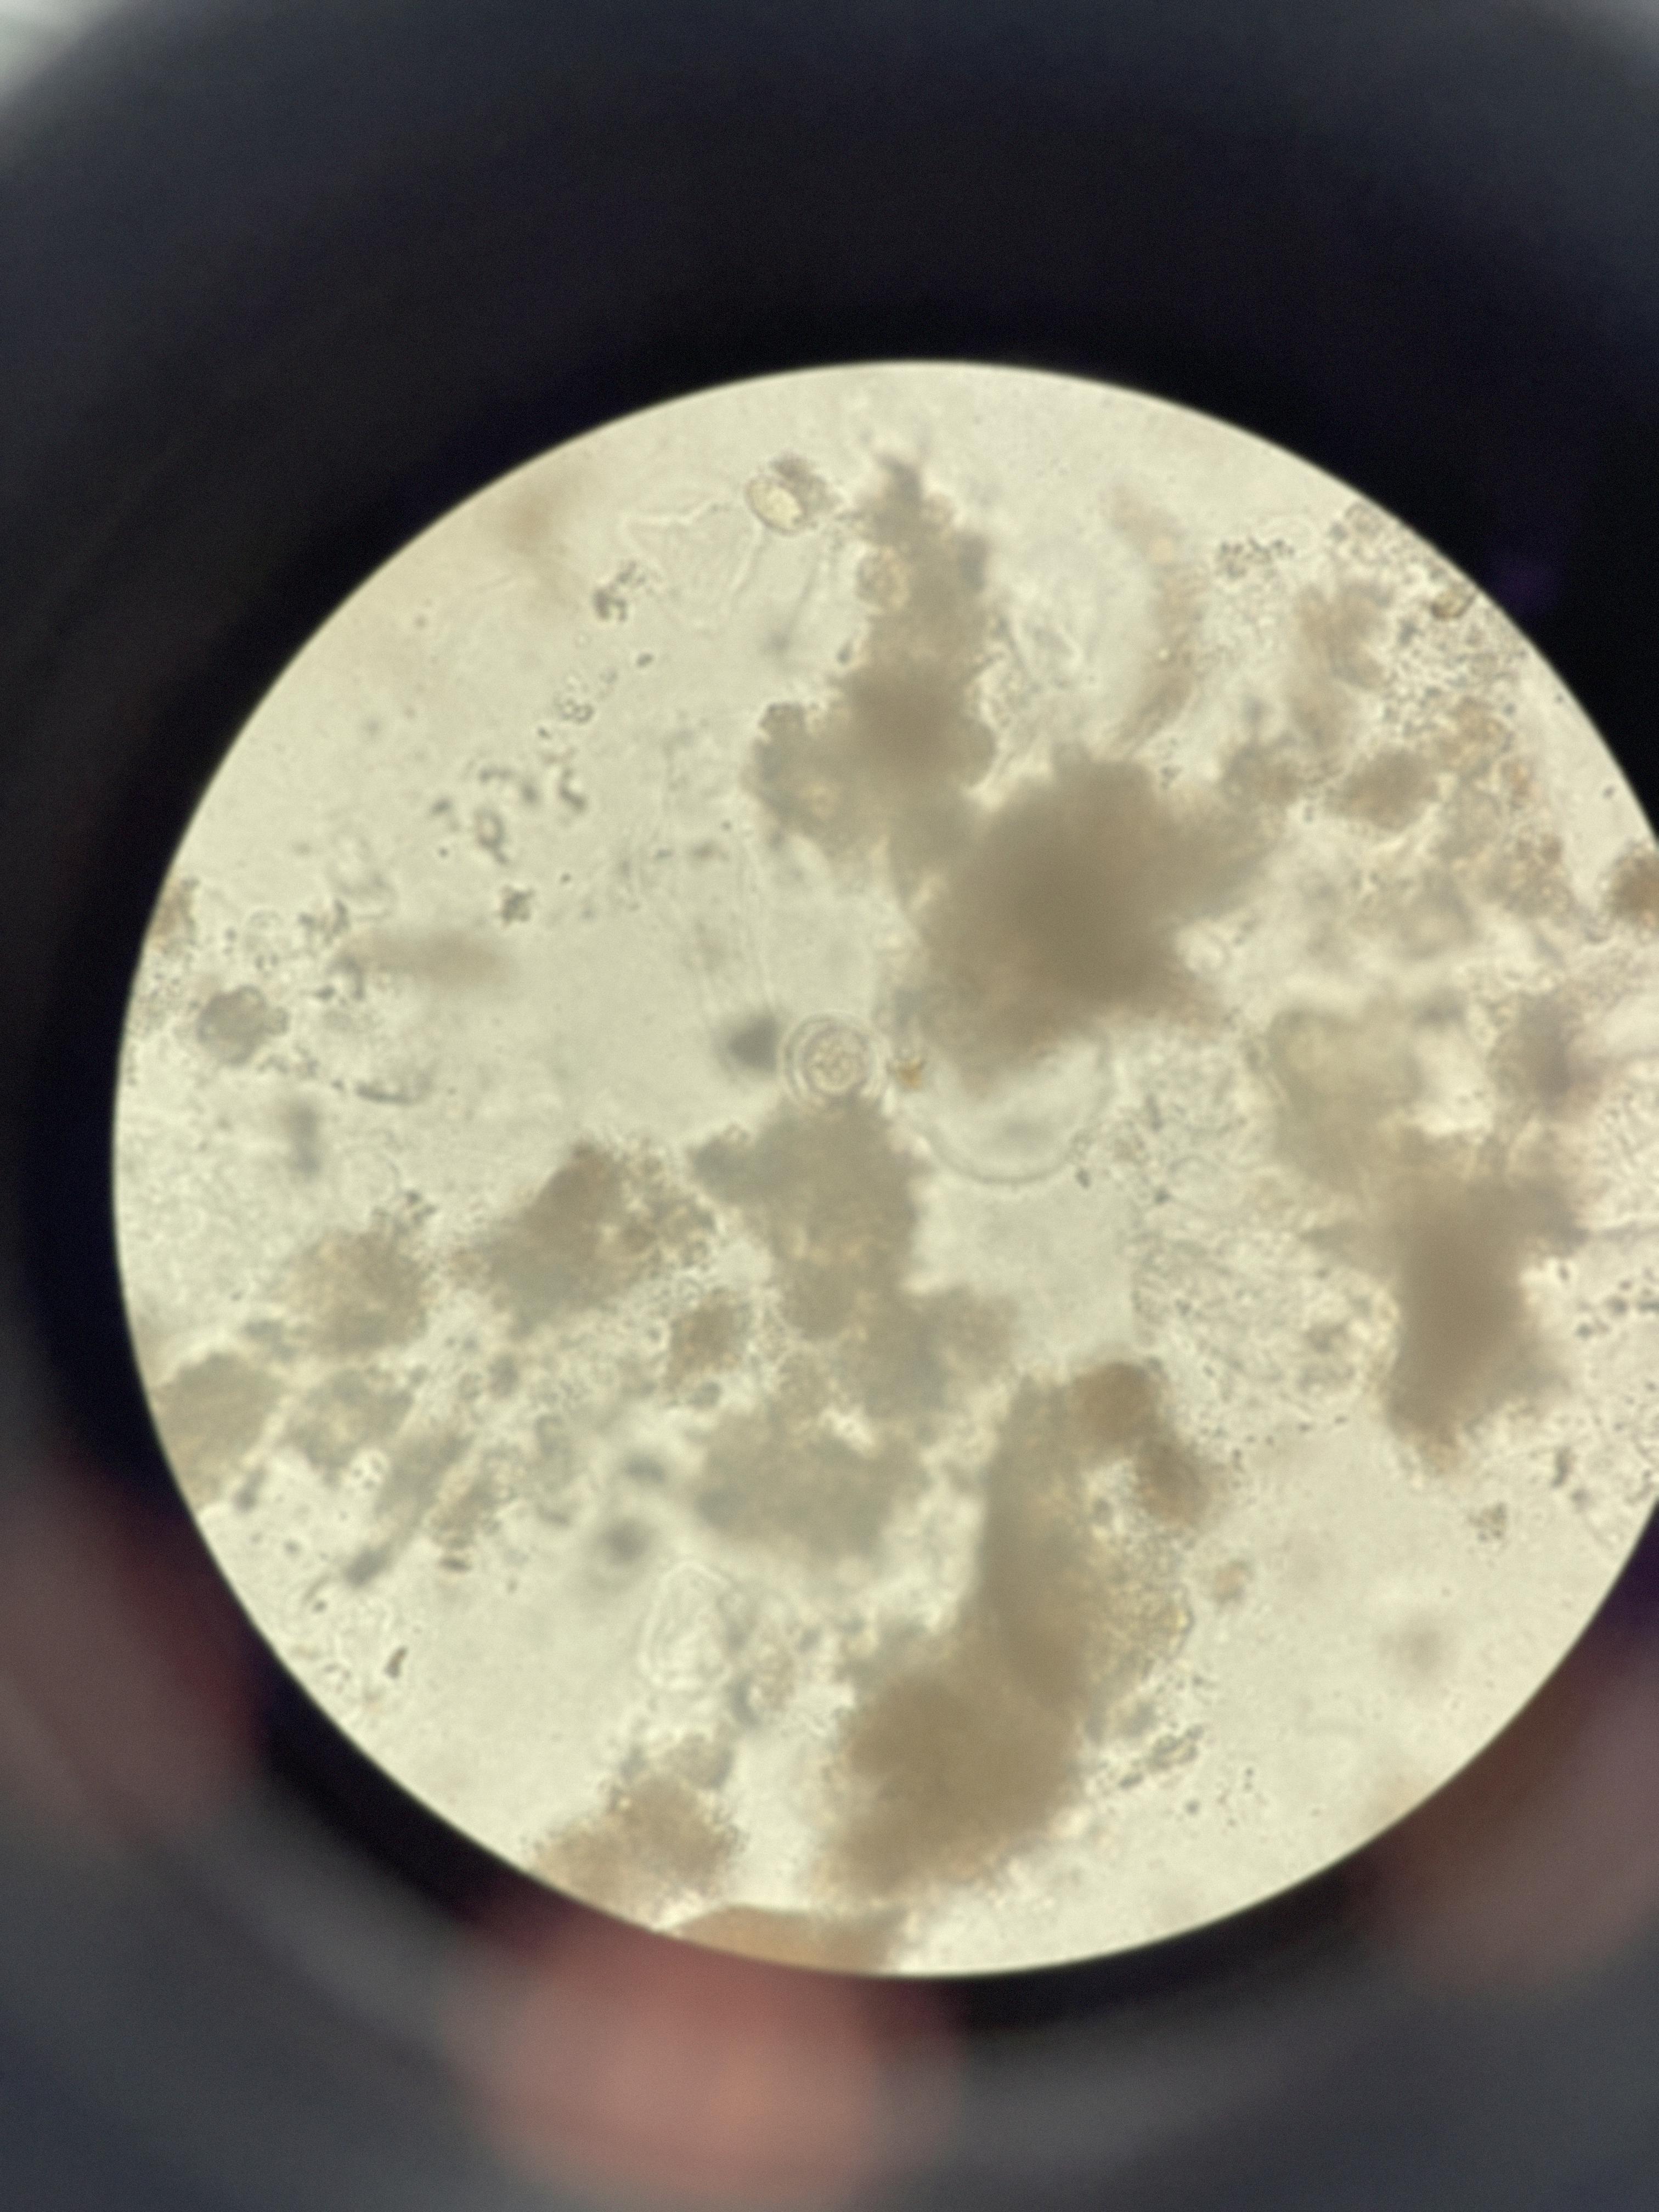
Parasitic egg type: Hymenolepis nana